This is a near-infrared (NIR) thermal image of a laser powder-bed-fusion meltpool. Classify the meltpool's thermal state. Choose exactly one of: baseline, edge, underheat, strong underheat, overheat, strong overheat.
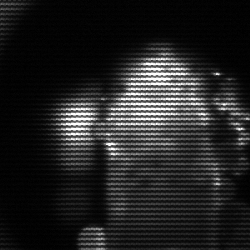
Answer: strong underheat